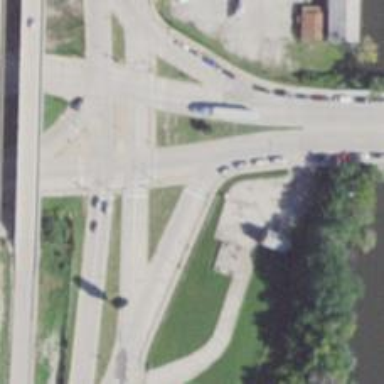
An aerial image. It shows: Stop road.